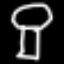
Label: mushroom